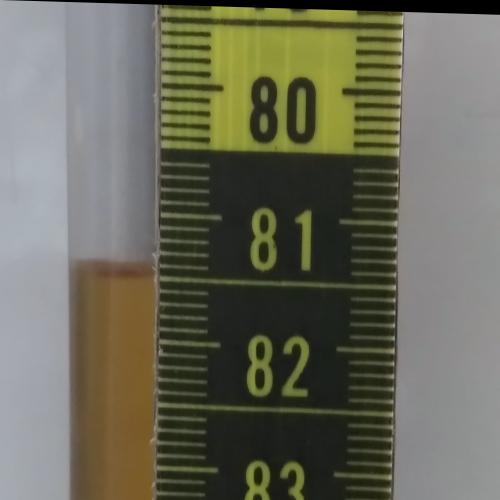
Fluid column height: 81.5 cm